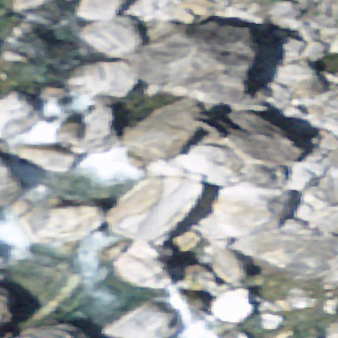
Label: bouldering_area